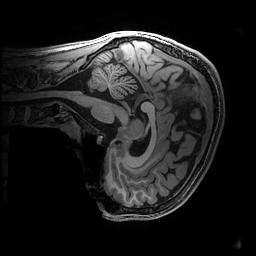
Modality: T1w
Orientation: sagittal
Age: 18
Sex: male
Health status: ill
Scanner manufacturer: ge
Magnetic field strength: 3 T
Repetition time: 0.007664 s
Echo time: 0.00342 s